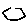
Label: hexagon